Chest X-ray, PA view. Patient: 9 years old, sex F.
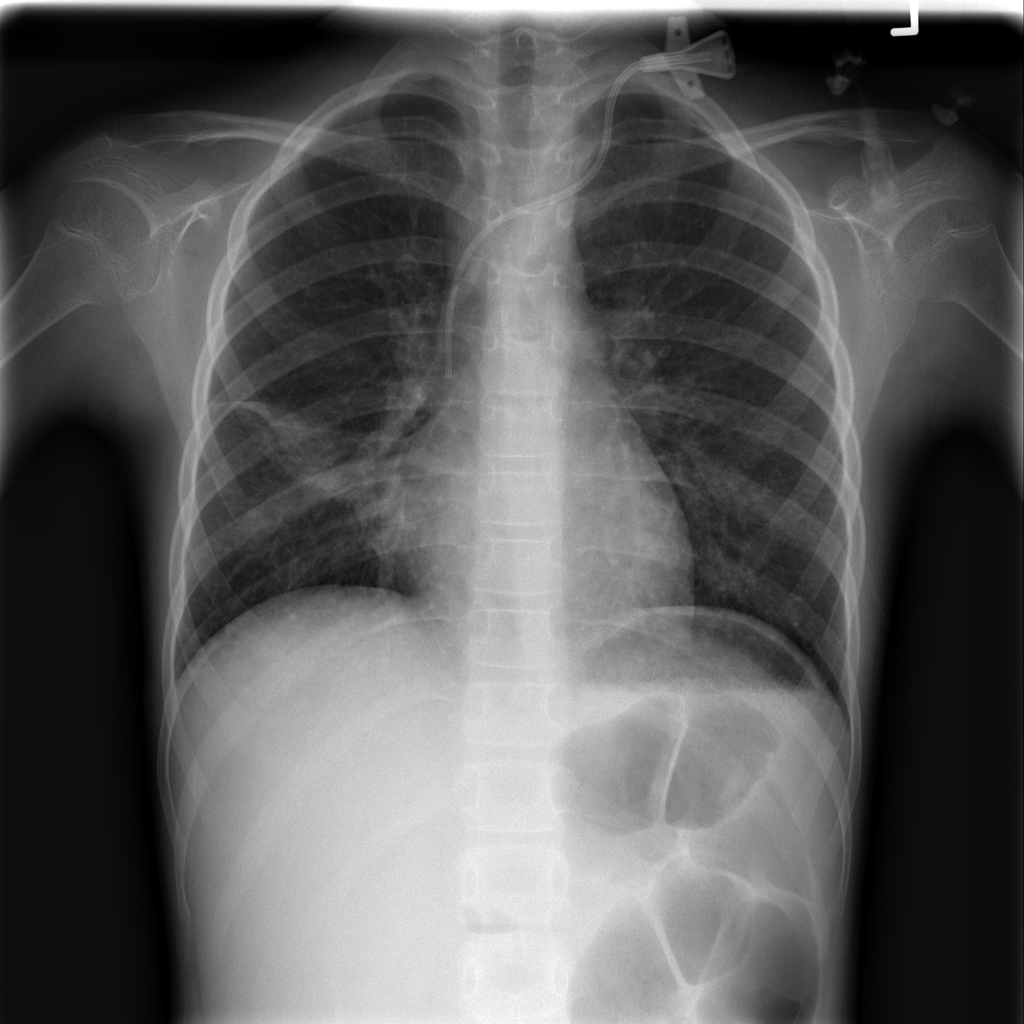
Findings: No Finding